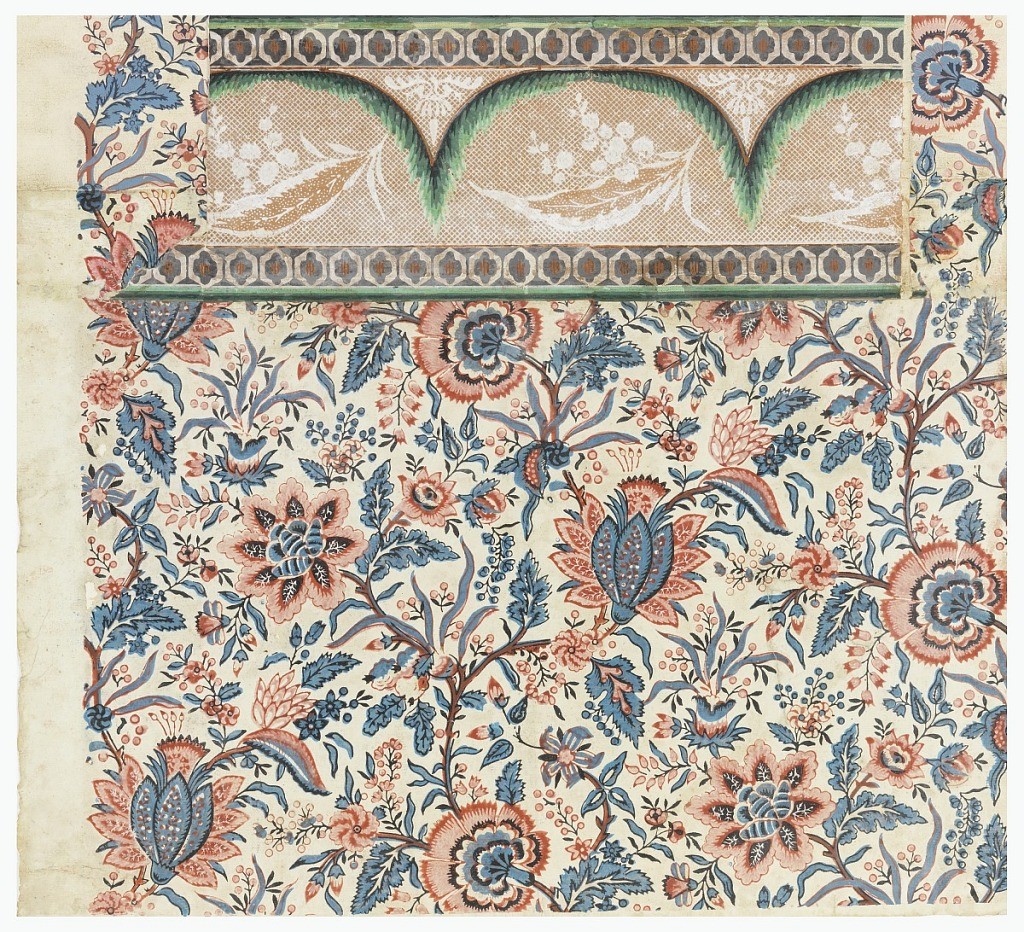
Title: Sidewall and border
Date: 1787–1800
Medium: Block-printed on handmade paper
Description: Red and blue floral paper on a white ground in the style of an "Indian printed" with a border attached. Might have been printed from textile block. Border is simulation of lace drapery.